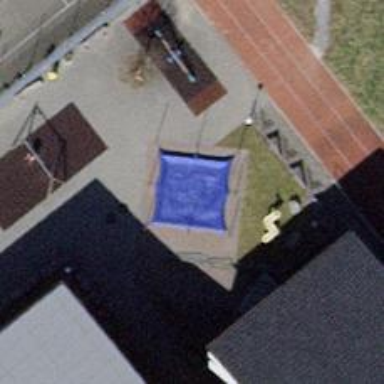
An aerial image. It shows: Sandpit at the playground.